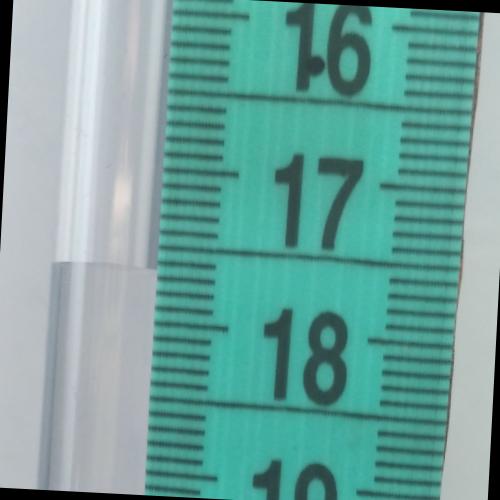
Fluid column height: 17.6 cm